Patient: sex F, age 71
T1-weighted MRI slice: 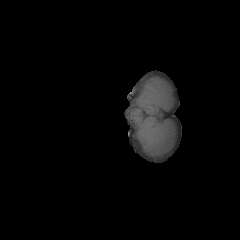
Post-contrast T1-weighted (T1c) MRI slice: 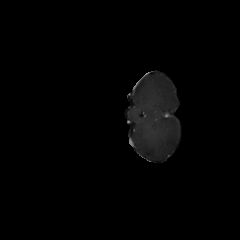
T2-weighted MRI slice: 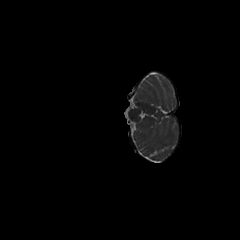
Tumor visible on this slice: no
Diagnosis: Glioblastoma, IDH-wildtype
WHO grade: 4